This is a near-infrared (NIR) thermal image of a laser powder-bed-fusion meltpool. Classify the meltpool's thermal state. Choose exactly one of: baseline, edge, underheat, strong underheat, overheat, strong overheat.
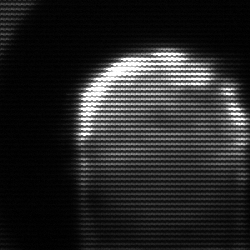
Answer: edge